Question: Essentially I have a basic app that I would like to use as base for my other projects.
I ran 'git clone git@site.org:user/app.git newfolder'
But when I run my rails app 'rails s' I get the following error:
'''
Migrations are pending; run 'rake db:migrate RAILS_ENV=development' to resolve this issue.
'''
So I run 'rake db:migrate' and start the app again, getting the following error:

I have a sneaking suspicion that it has something to do with the app name as asked in this <URL> hasn't been updated in two years.
Essentially, I think I have a solution (renaming the app) but I don't know how to do that. However, I may be wrong and I don't know why I am getting this error?
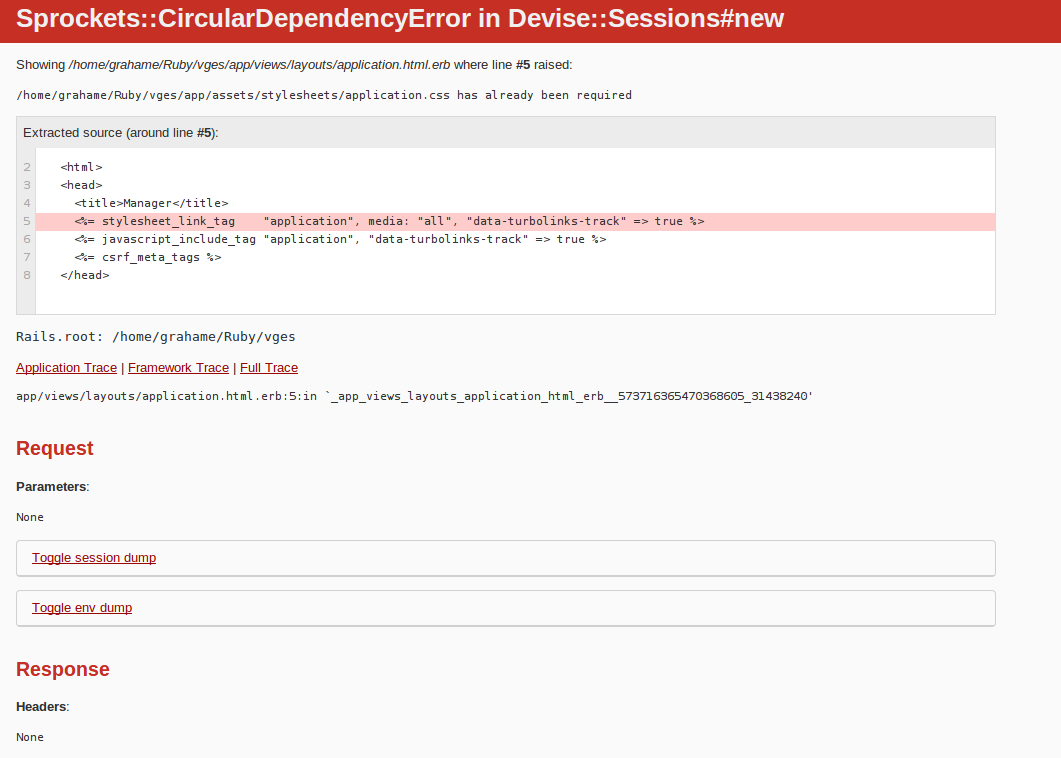
Answer: You are getting this error because, one of the css files you are requiring in your application.css is requiring application.css. Go through all the file in your app/assets/stylesheets and make sure that none of the file that is required in application.css is requiring application.css.